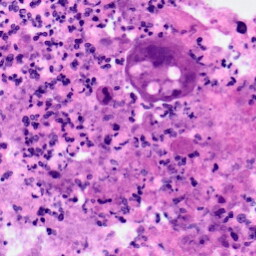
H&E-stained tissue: Pancreatic